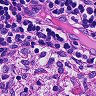
Metastatic tissue present: no